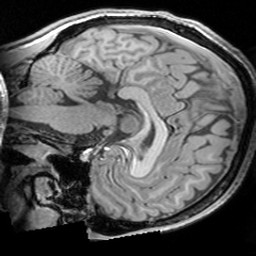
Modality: T1w
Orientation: sagittal
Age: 18
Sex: male
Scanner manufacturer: siemens
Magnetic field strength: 3 T
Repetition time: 1.63 s
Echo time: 0.00311 s